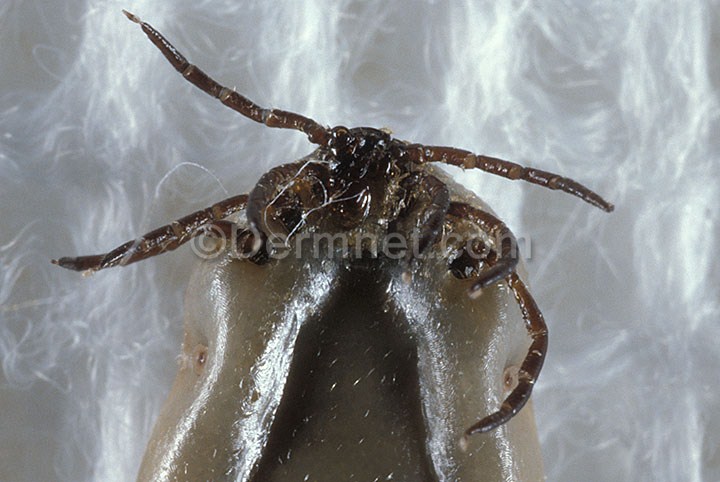
Disease: Scabies Lyme Disease and other Infestations and Bites